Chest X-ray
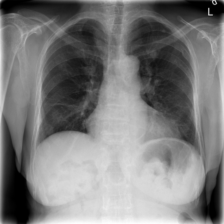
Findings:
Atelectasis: negative
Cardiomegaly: negative
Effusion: negative
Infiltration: negative
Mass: negative
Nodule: negative
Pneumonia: negative
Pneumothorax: negative
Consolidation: negative
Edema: negative
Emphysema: negative
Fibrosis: negative
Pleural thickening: negative
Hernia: negative